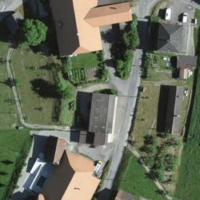
EUNIS habitat code: 54
Species observed at this site:
Cydonia oblonga